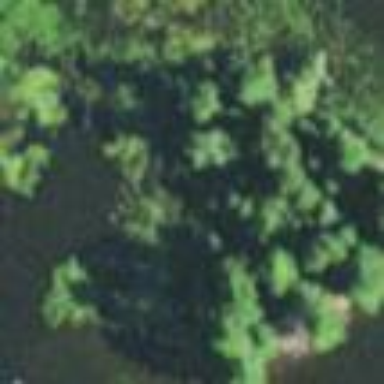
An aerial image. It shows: Nature reserve islet within woodland area.